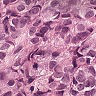
Metastatic tissue present: yes